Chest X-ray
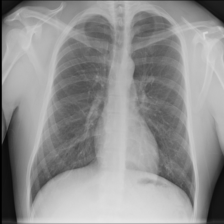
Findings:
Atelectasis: negative
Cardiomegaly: negative
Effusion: negative
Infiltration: positive
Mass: negative
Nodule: negative
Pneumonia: negative
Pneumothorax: negative
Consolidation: negative
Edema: negative
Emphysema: negative
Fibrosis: negative
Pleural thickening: negative
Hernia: negative